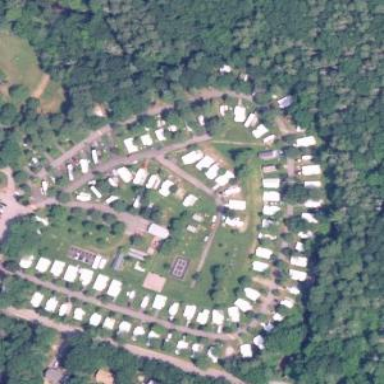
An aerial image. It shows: Caravan site with tents and caravans available. The site also has sanitary dump station.